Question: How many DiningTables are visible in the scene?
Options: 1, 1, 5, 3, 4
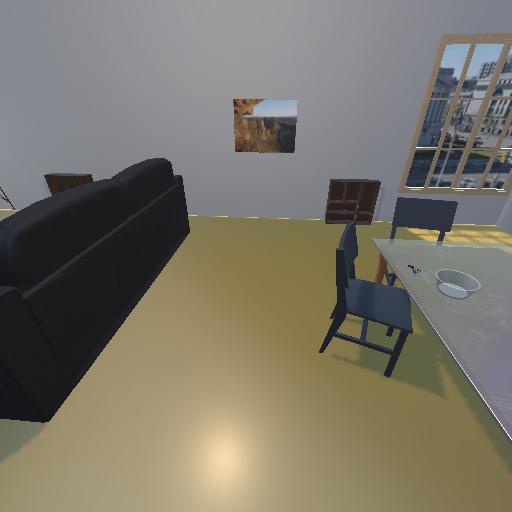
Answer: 1